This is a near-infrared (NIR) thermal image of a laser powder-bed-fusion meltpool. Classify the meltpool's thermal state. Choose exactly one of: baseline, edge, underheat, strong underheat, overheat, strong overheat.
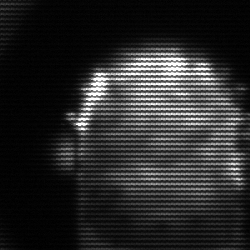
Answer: baseline